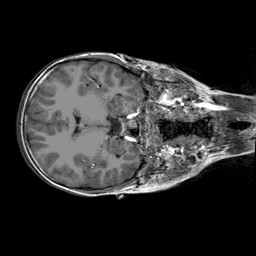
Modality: T1w
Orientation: axial
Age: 9
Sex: male
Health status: ill